Question: I created dragging text functionality. When I apply text-alignment on the element, it can't drag . I am applying alignment using radio buttons (left,center,right)
I can't drag elements after or before alignment.
'''
<head>
<script src="//code.jquery.com/jquery-1.10.2.js"></script>
<script src="//code.jquery.com/ui/1.11.1/jquery-ui.js"></script>
<style>
#drg {
width:300px;
height:300px;
border:2px solid blue;
}
</style>
<script>
$(function() {
//left alignment
$("input:radio[id=t1]").click(function(){
$( "#draggable3" ).css('text-align','left');
});
//center alignment
$("input:radio[id=t2]").click(function(){
$( "#draggable3" ).css('text-align','center');
});
//right alignment
$("input:radio[id=t3]").click(function(){
$( "#draggable3" ).css('text-align','right');
});
$( "#draggable3" ).draggable({
cursor: 'move', // sets the cursor apperance
containment: '#drg',
start: function( event, ui ) {
$( 'input:radio[name=t1]' ).prop( "checked", false );
$( "#draggable3" ).css('text-align','justify');
}
});
});
</script>
</head>
<body>
left <input type="radio" name="t1" id="t1" />
center<input type="radio" name="t1"id="t2" />
right<input type="radio" name="t1"id="t3" />
<div id="drg">
<h5 id="draggable3" > test</h5>
</div>
</body>
'''

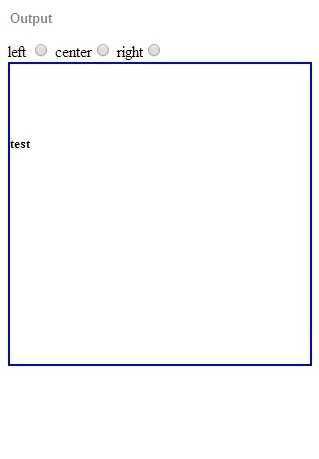
Answer: try this...
'''
<div id="drg" style="height:200px;width:200px;border:solid 1px blue;">
<h5 id="draggable3" style="position:absolute" > test</h5> </div>
<script>
$(function () {
var text = "left", pos=0;
$("input:radio[id=t1]").click(function () {
$("#draggable3").css('position', 'initial');
$("#draggable3").css('text-align', 'left');
text = "left";
pos = 0;
});
// center aligment
$("input:radio[id=t2]").click(function () {
$("#draggable3").css('position', 'initial');
$("#draggable3").css('text-align', 'center');
text = "center";
pos = 0;
});
//right alligment
$("input:radio[id=t3]").click(function () {
$("#draggable3").css('position', 'initial');
$("#draggable3").css('text-align', 'right');
text = "right";
pos = 0;
});
$("#draggable3").mousedown(function (e) {
if (text == "left" && pos == 0) {
$("#draggable3").css('position', 'absolute');
$("#draggable3").css('left', '0px');
$("#draggable3").css('top', '0px');
}
if (text == "right" && pos == 0) {
$("#draggable3").css('position', 'absolute');
$("#draggable3").css('left', ($("#drg").width() - $(this).width()) + "px");
$("#draggable3").css('top', '0px');
}
if (text == "center" && pos == 0) {
$("#draggable3").css('position', 'absolute');
$("#draggable3").css('left', ($("#drg").width() / 2 - $(this).width() / 2) + "px");
$("#draggable3").css('top', '0px');
}
});
$("#draggable3").draggable({
cursor: 'move', // sets the cursor apperance
containment: '#drg',
create: function (event, ui) {
},
beforeStart: function (event, ui) {
},
start: function (event, ui) {
$('input:radio[name=t1]').prop("checked", false);
//$("#draggable3").css('text-align', 'justify');
},
stop: function (event, ui) {
$("#draggable3").css('text-align', text);
pos = 1;
}
});
});
</script>
'''
rewrite the mousedown() like this
'''
$("#draggable3").mousedown(function (e) {
if (text == "left" && pos == 0) {
$("#draggable3").css('position', 'absolute');
$("#draggable3").css('left', '10px');
}
if (text == "right" && pos == 0) {
$("#draggable3").css('position', 'absolute');
$("#draggable3").css('left', ($("#drg").width() - $(this).width()+10) + "px");
}
if (text == "center" && pos == 0) {
$("#draggable3").css('position', 'absolute');
$("#draggable3").css('left', ($("#drg").width() / 2 - $(this).width() / 2+10) + "px");
}
});
'''
all the best. Hope it will work..